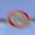
Verkehrszeichen: Geschwindigkeit70
Umgebung: Outdoor, Suburban
Tageszeit: MorningAfternoon
Wetter: PartlyCloudy
Licht: Natural
Jahreszeit: NotSpecified
Kontrast: MediumContrast